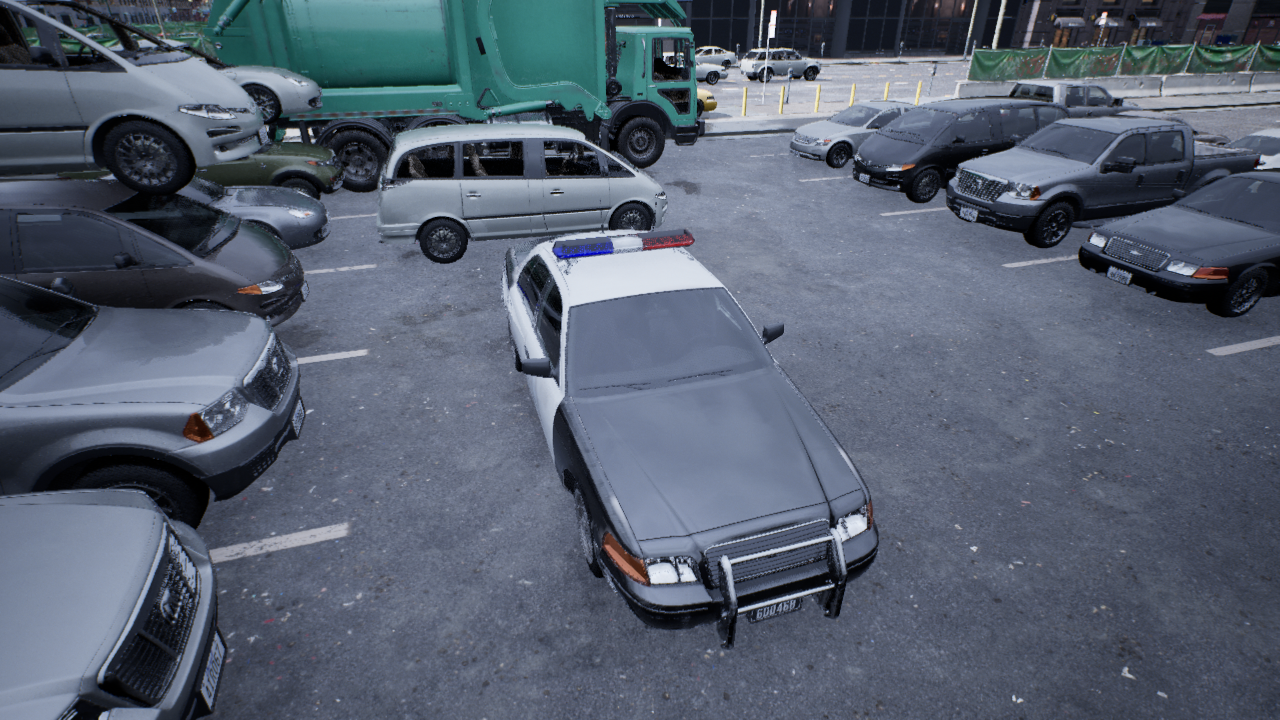
Venue: arterial
Lighting: overcast
Vehicle rig: sedan